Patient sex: M
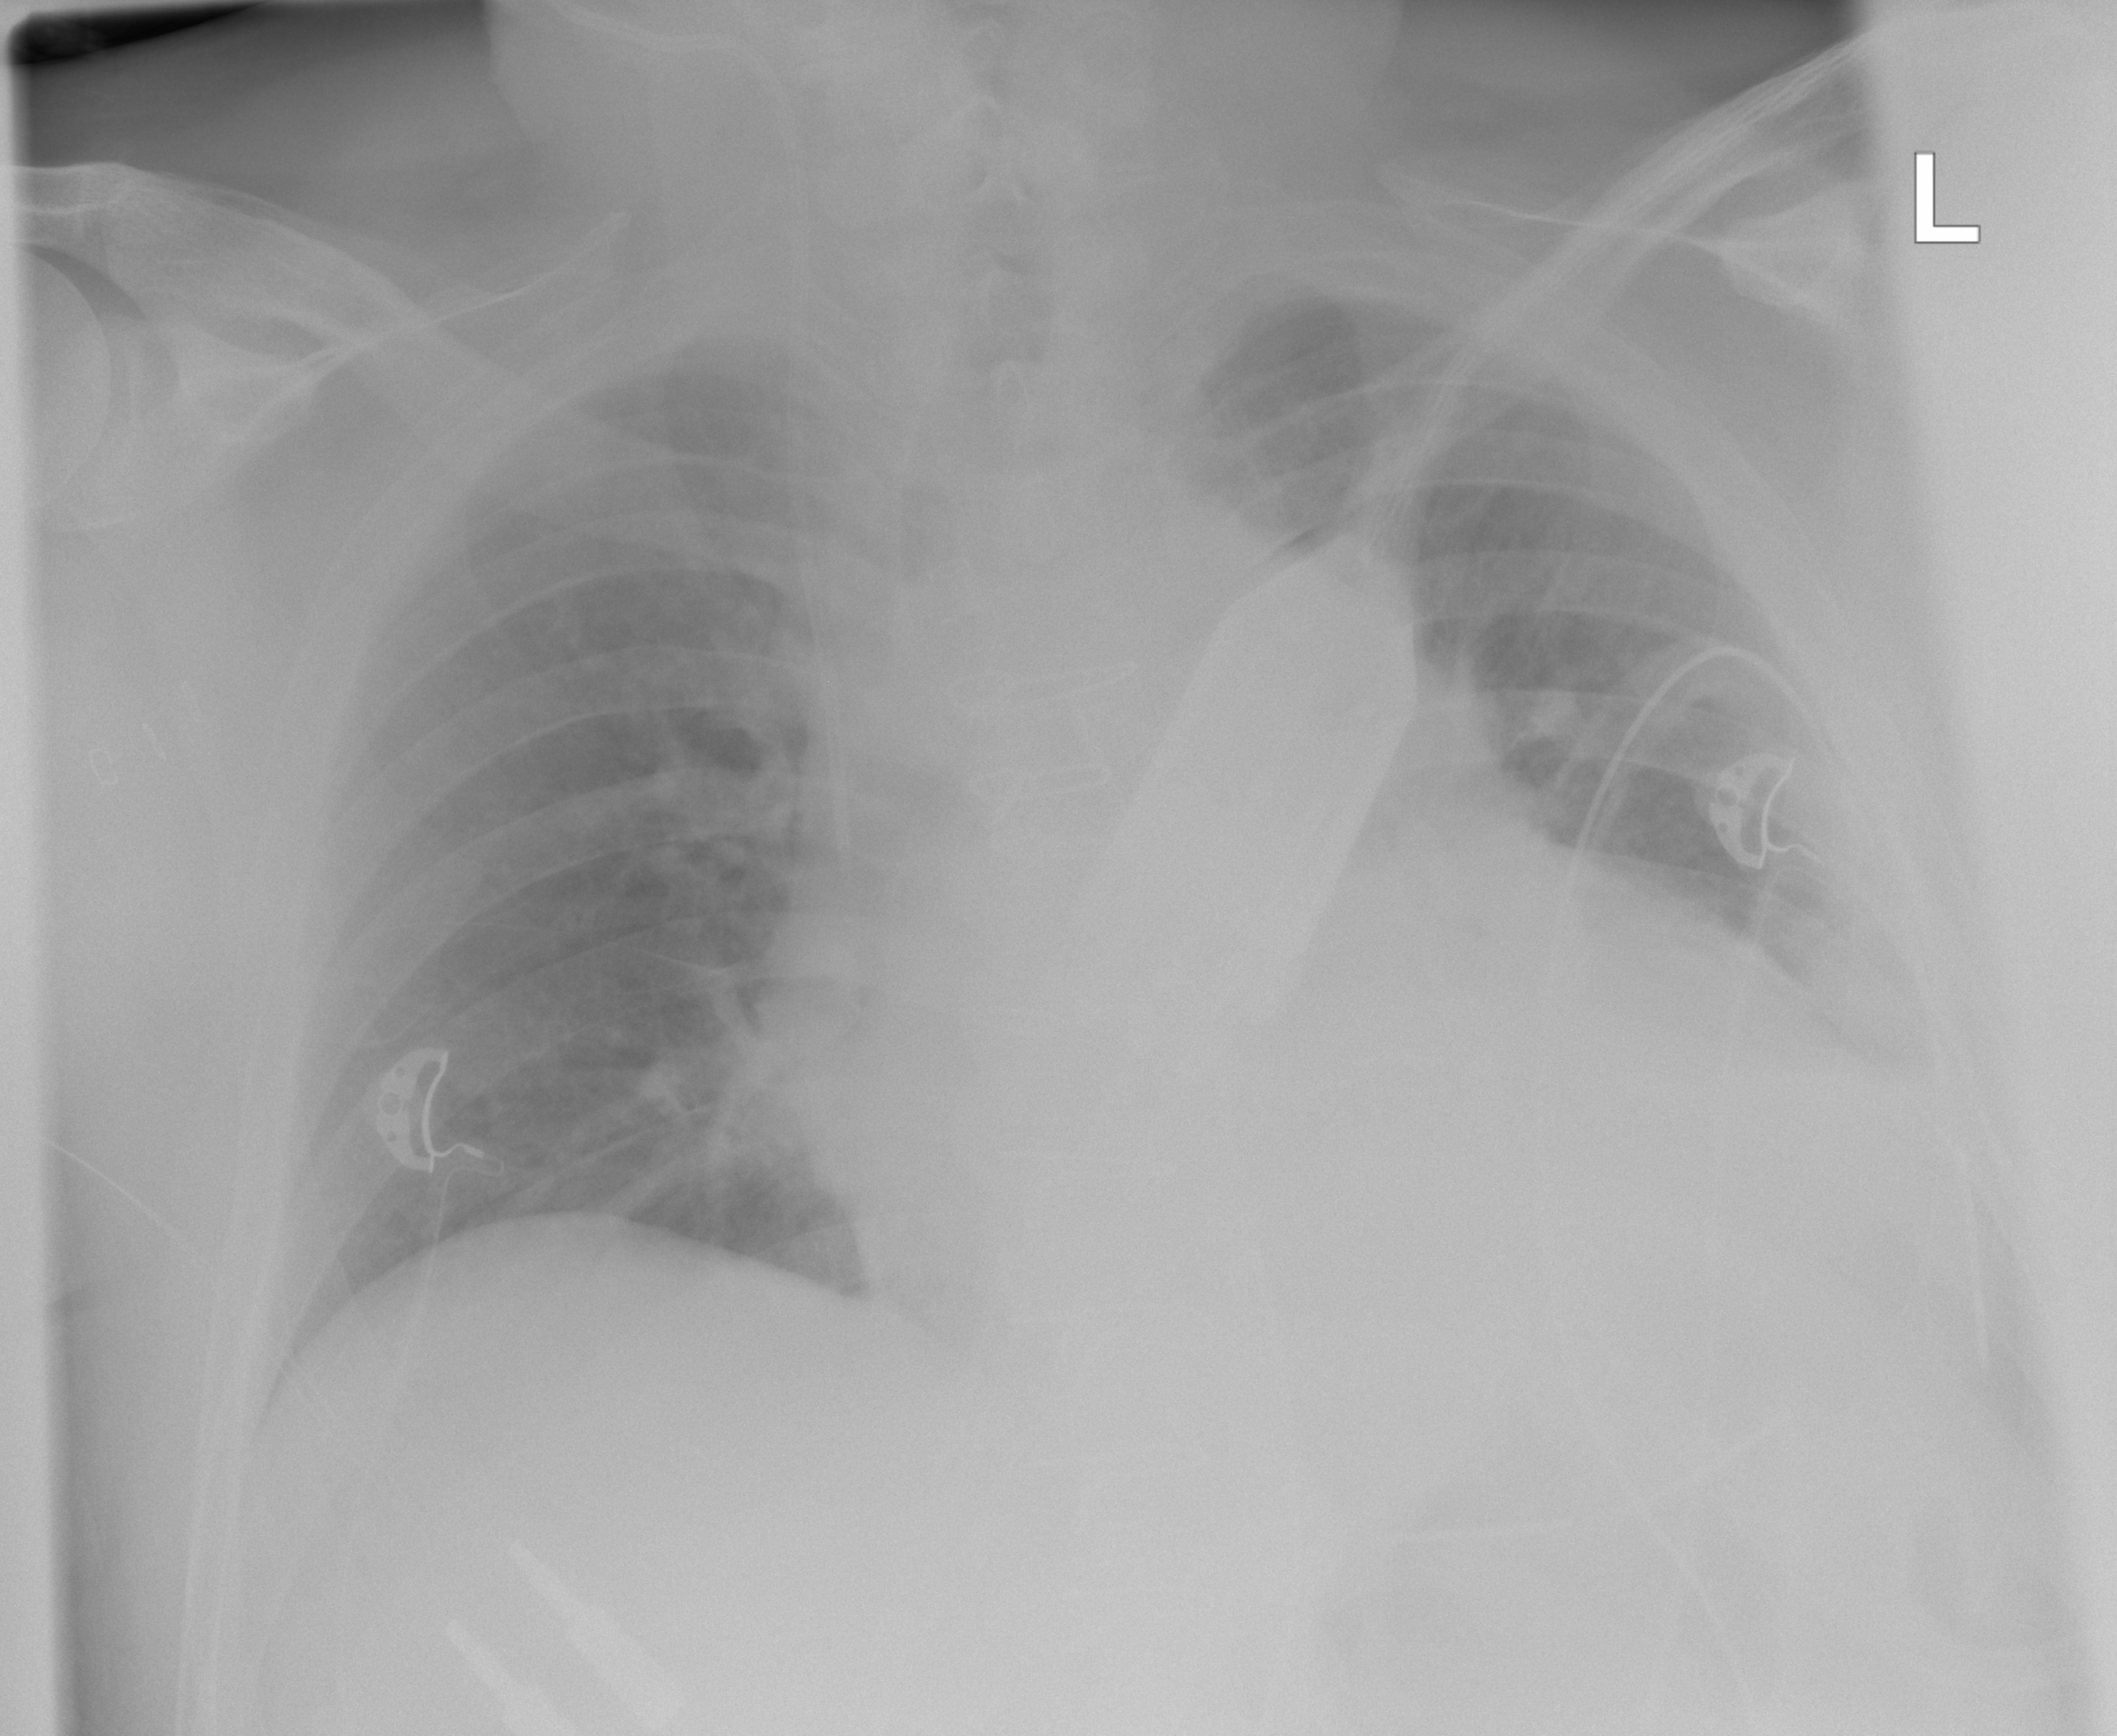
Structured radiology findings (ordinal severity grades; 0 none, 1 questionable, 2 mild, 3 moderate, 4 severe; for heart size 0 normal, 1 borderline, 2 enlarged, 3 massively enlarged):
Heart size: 2
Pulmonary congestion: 2
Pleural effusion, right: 0
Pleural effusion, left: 2
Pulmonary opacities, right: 0
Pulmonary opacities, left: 0
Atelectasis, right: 0
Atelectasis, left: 0